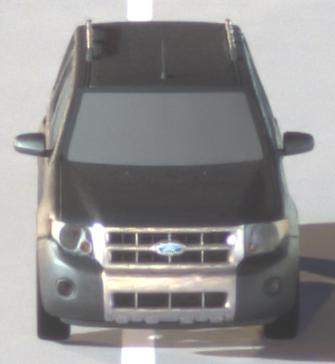
Make: Ford
Model: Escape Hybrid
Detailed model: -
Model produced from: 2004
Model produced until: 2012
Doors: 5
Color: gray
Road condition: dry road
Daytime: night
Contrast: high contrast